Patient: sex F, age 63
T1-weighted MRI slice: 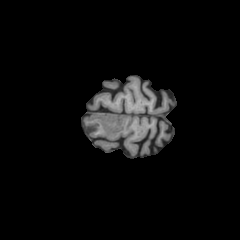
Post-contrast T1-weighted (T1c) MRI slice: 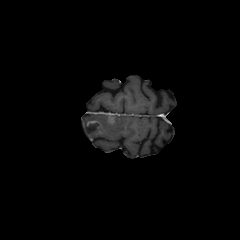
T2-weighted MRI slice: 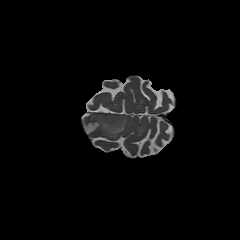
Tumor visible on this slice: yes
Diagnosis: Glioblastoma, IDH-wildtype
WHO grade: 4